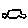
Label: car